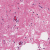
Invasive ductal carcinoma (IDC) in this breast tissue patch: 0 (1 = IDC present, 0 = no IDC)